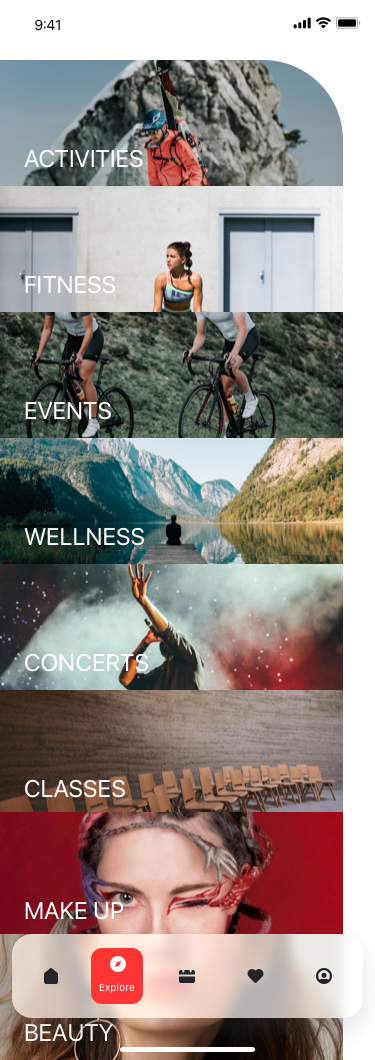
Text in this UI design:
FITNESS
MAKE UP
CONCERTS
ACTIVITIES
EVENTS
BEAUTY
Explore
WELLNESS
CLASSES